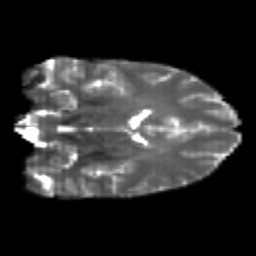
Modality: T2w
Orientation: coronal
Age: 23
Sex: female
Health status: healthy
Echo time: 0.074 s